Chest X-ray:
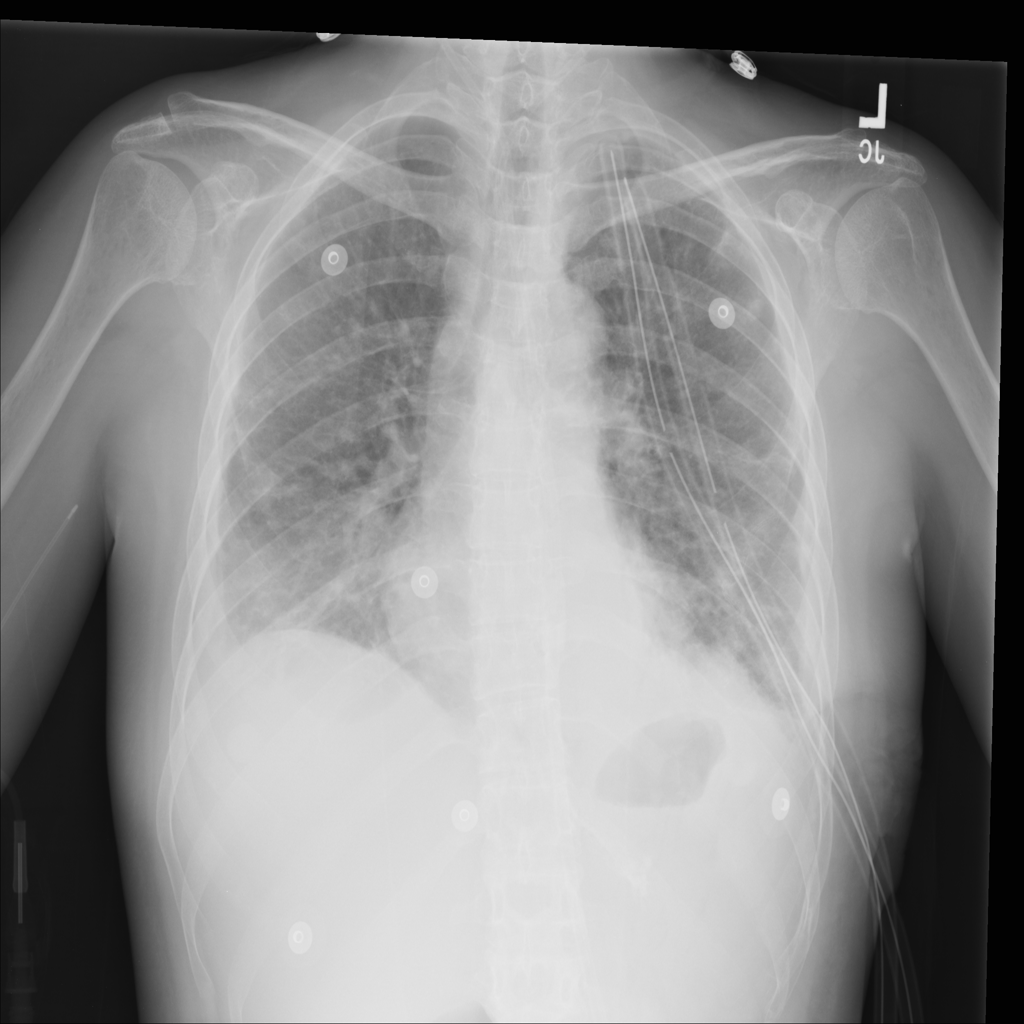
Findings: Consolidation, Effusion
No abnormal finding: no